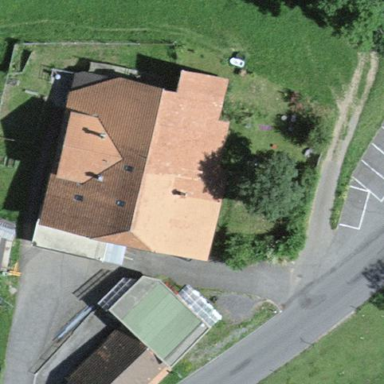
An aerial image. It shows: Farm building.